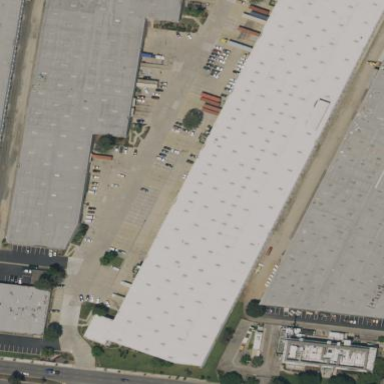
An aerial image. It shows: Warehouse.